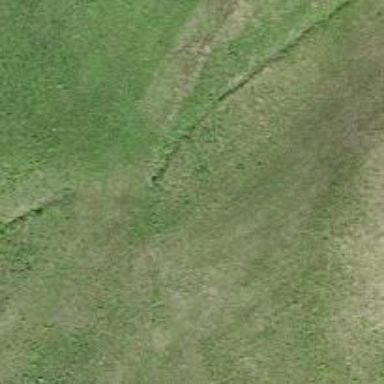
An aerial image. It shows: Ditch in the surroundings.